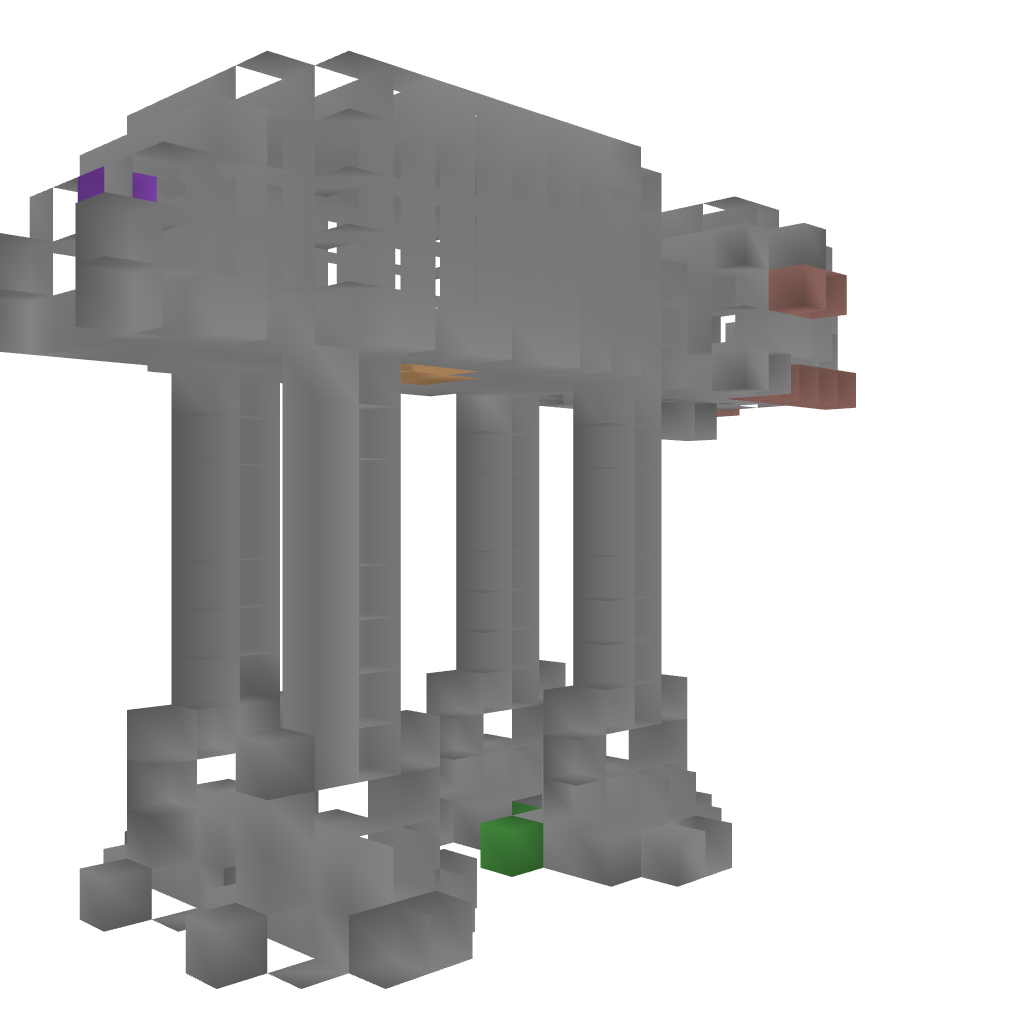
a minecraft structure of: AT-AT (Small) bad low quality